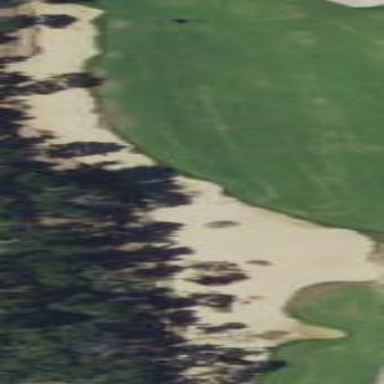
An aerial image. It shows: Golf bunker filled with natural sand.